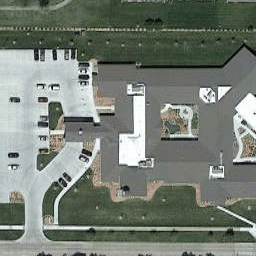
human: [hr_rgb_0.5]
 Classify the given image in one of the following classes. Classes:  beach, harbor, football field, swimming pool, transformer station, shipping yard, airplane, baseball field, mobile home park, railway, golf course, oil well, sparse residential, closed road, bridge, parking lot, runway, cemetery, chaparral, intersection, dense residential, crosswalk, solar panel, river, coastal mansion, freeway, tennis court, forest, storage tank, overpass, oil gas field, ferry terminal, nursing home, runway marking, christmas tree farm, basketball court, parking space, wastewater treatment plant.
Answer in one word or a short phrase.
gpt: nursing home